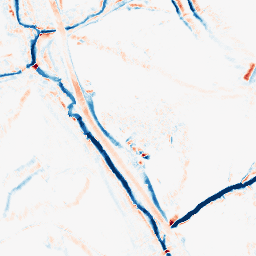
Category: morphological
Decomposition family: morphological_diamond
Decomposition parameters: operation: average
radius: 5
Upsampling method: bicubic
Upsampling parameters: scale: 8
Upsampling scale: 8